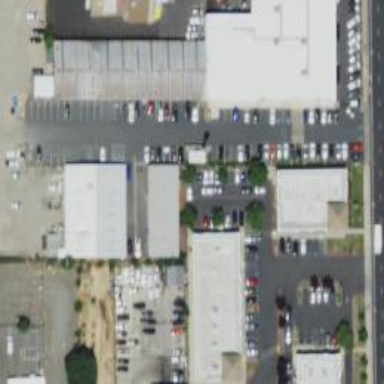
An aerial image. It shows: Car rental facility.